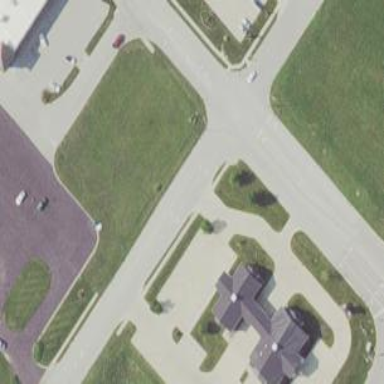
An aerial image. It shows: Residential road with asphalt surface and sidewalk on the left.